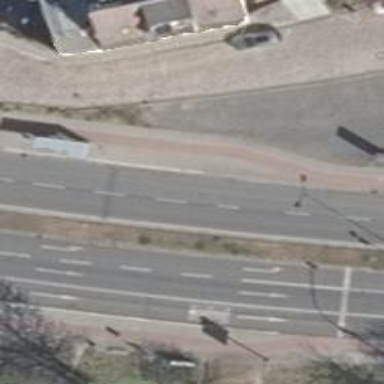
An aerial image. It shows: Tertiary road with separate asphalt surfaces for the sidewalk and cycleway.